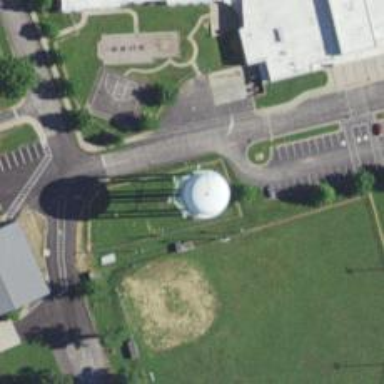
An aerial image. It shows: Water tower that is man-made.